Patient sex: M
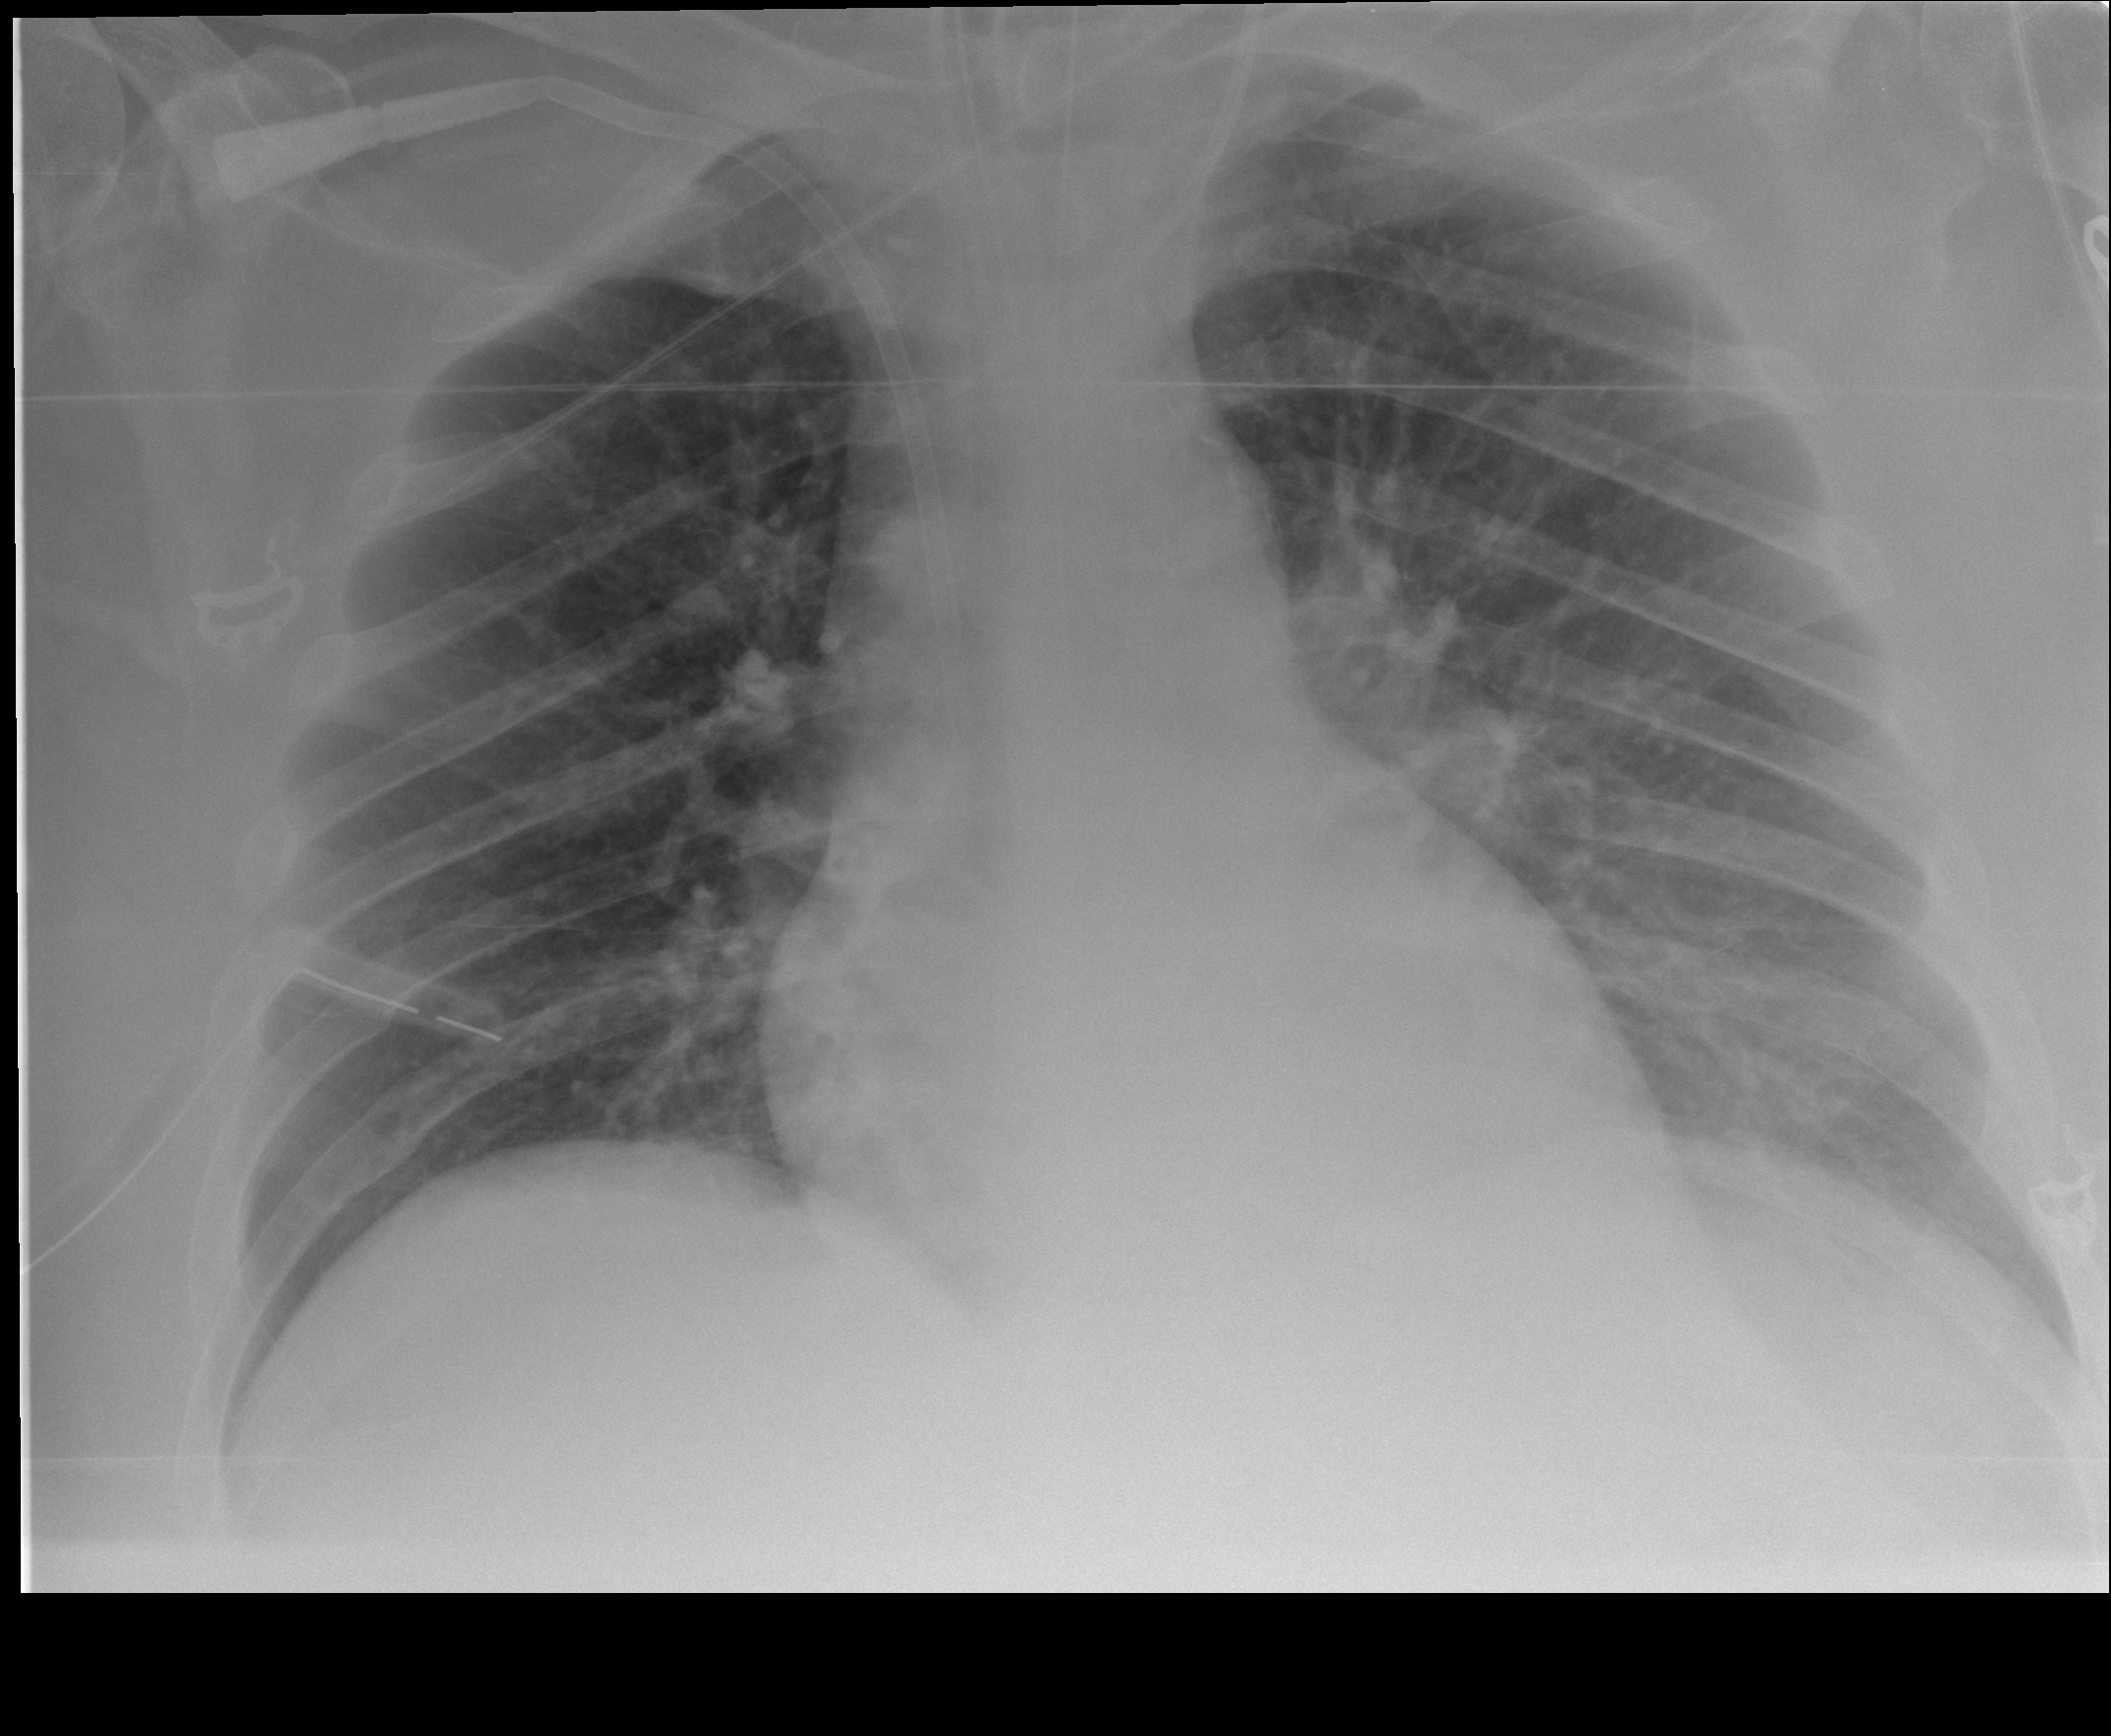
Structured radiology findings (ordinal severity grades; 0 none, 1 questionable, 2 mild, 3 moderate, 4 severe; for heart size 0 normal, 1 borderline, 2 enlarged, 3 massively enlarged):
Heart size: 0
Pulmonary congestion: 2
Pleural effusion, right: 0
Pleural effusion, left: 3
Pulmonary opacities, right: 0
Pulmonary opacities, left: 0
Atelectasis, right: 0
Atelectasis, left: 2